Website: crate-barrel
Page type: address-validator
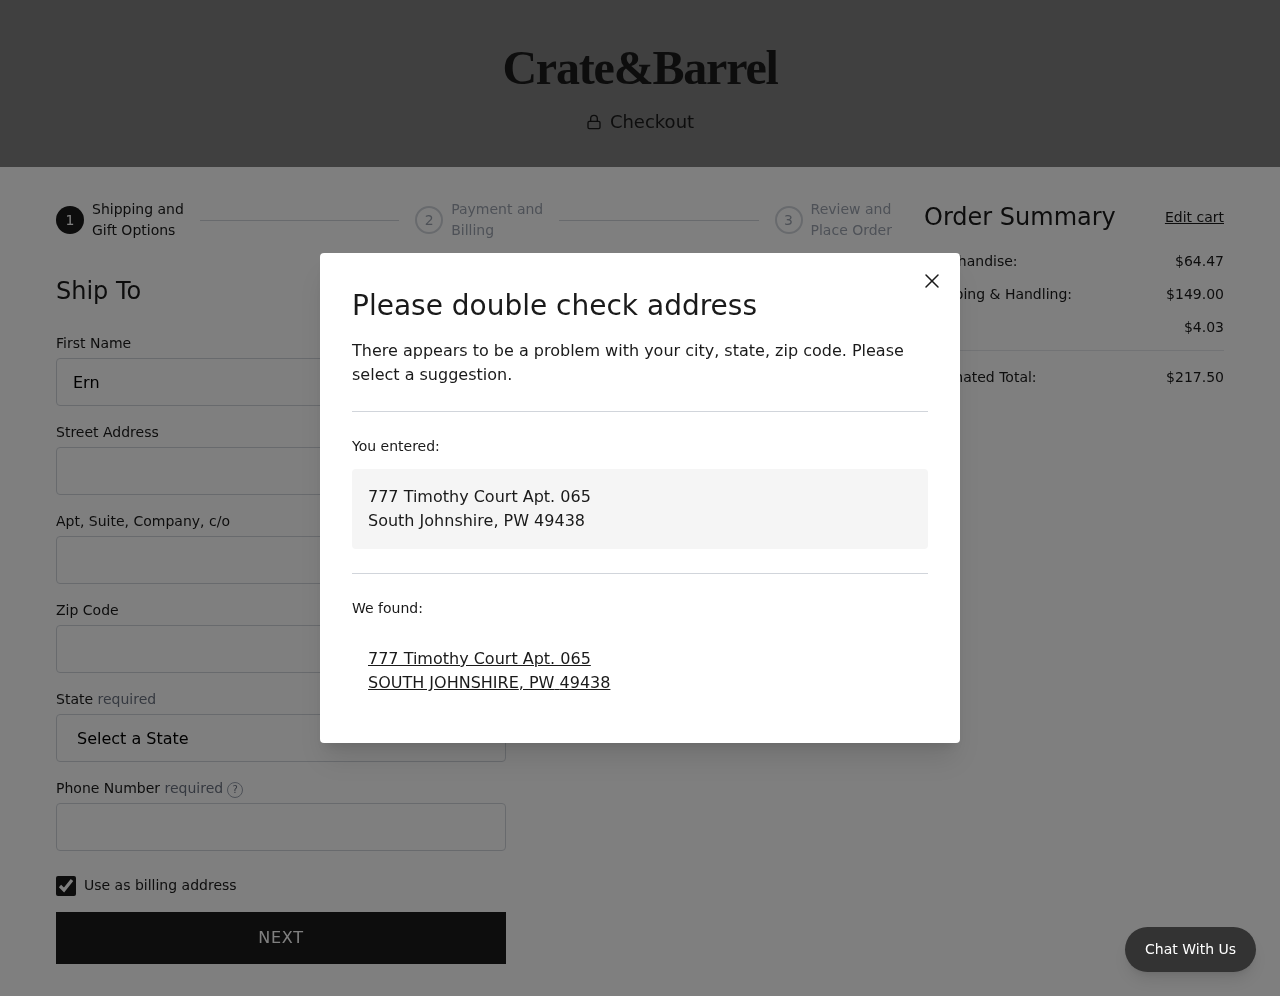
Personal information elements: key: PII_CITY
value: South Johnshire
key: PII_CITY
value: SOUTH JOHNSHIRE
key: PII_FIRSTNAME
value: Ernest
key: PII_PHONE
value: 5897578387
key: PII_POSTCODE
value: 49438
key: PII_STATE
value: PW
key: PII_STATE_ABBR
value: PW
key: PII_STREET
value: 777 Timothy Court Apt. 065
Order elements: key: ORDER_SUBTOTAL
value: $64.47
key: ORDER_SHIPPING_COST
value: $149.00
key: ORDER_TAX
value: $4.03
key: ORDER_TOTAL
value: $217.50